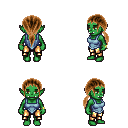
a pixel art fantasy rpg character, female body template, orc, green skin, blue vest, gold greaves, brown ponytail hairstyle, bracelets, four views (front, back, left, right), 2x2 character sprite sheet, small pixel art, hard edges, no anti-aliasing